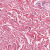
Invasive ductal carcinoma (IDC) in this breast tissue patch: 0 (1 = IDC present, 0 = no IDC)